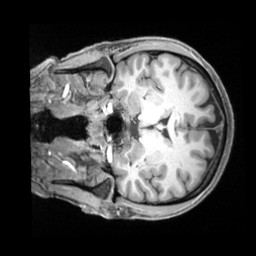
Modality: T1w
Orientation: coronal
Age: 33
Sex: female
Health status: ill
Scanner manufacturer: siemens
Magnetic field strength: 3 T
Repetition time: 2.2 s
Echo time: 0.00218 s